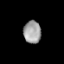
Tissue: lung
Cell type: Others
Senescence score: 0.2256
Nuclear area (px): 386
Mean DAPI intensity: 159.176